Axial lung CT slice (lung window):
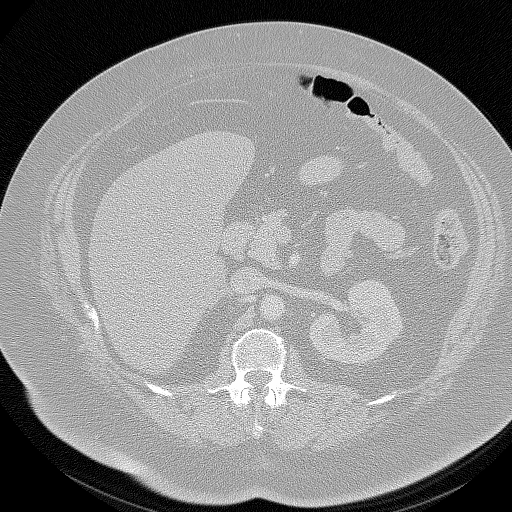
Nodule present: no